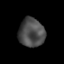
Tissue: lung
Cell type: Epithelial cells
Senescence score: 0.1531
Nuclear area (px): 724
Mean DAPI intensity: 76.975